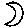
Label: moon